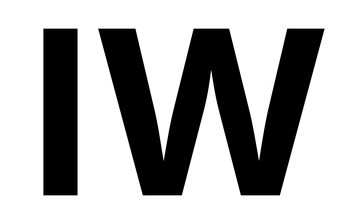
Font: Inter_Bold